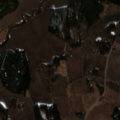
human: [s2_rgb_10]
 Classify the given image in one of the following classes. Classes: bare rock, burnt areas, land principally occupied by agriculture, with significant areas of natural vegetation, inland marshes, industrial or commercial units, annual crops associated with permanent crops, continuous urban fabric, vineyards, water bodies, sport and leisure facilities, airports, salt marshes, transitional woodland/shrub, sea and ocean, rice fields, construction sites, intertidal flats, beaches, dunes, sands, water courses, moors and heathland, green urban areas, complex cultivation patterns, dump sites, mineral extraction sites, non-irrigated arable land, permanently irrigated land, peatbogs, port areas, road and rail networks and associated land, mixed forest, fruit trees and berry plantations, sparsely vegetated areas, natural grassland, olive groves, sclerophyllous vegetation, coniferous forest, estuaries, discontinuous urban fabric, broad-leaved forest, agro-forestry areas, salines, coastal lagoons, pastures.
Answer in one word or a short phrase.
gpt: non-irrigated arable land, land principally occupied by agriculture, with significant areas of natural vegetation, coniferous forest, mixed forest